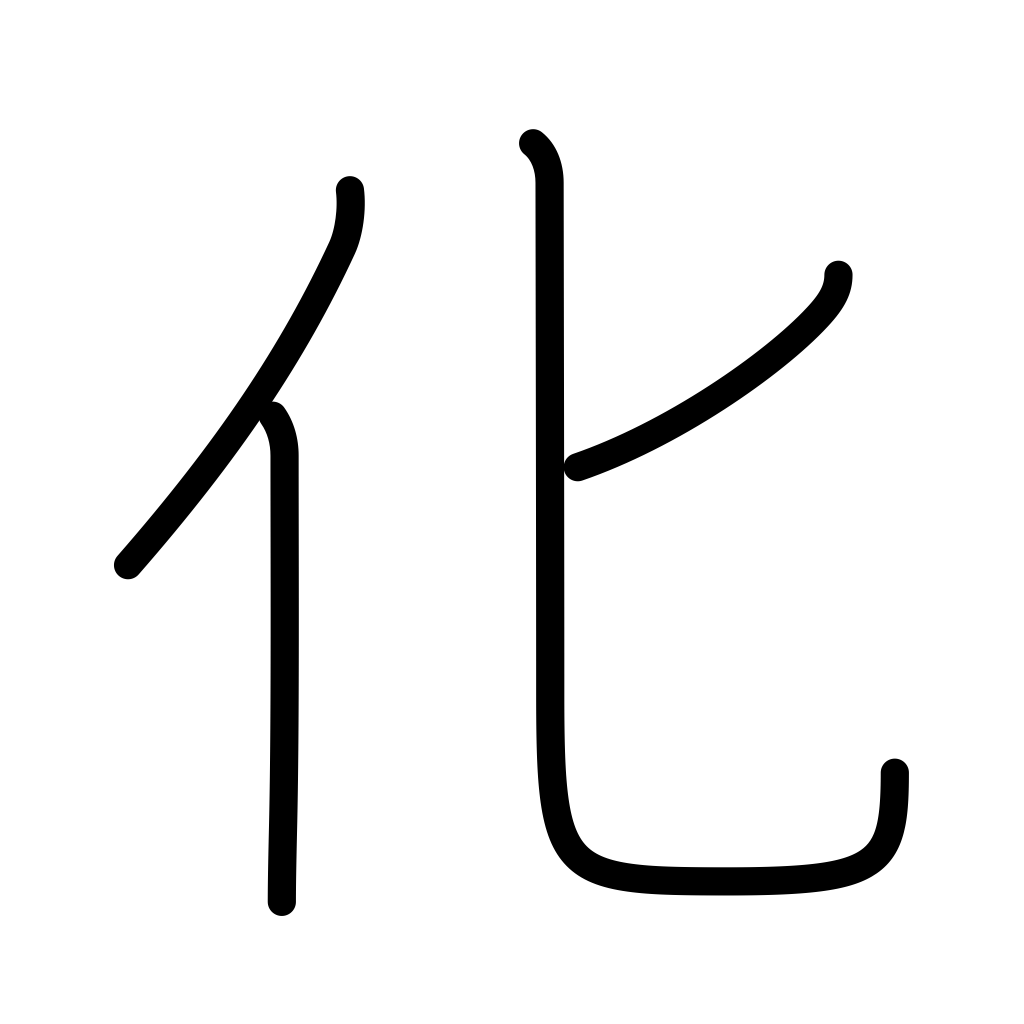
Meaning: change, take the form of, influence, enchant, delude, -ization